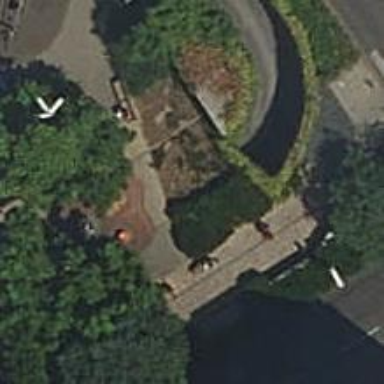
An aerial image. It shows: Parking entrance.